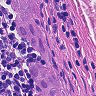
Metastatic tissue present: yes